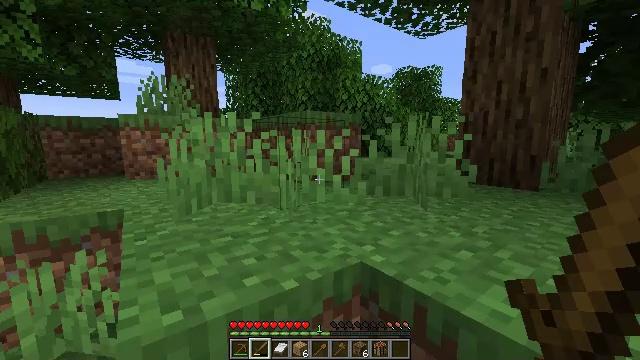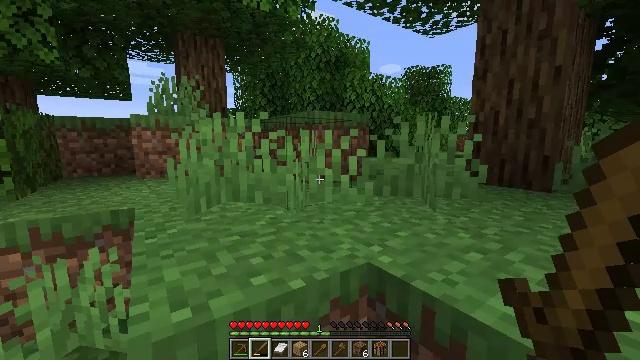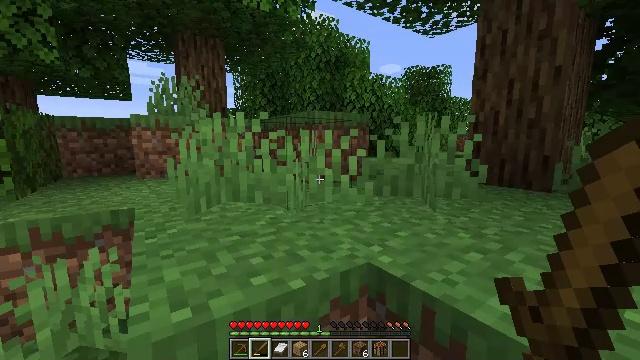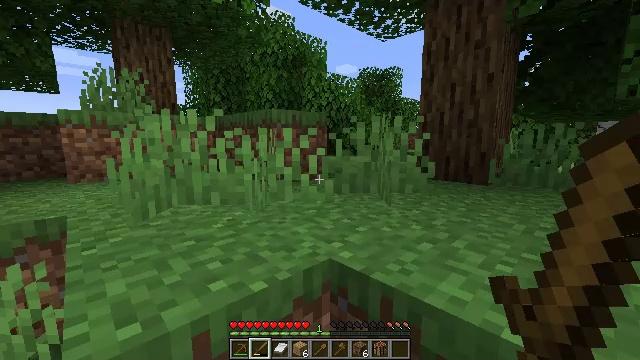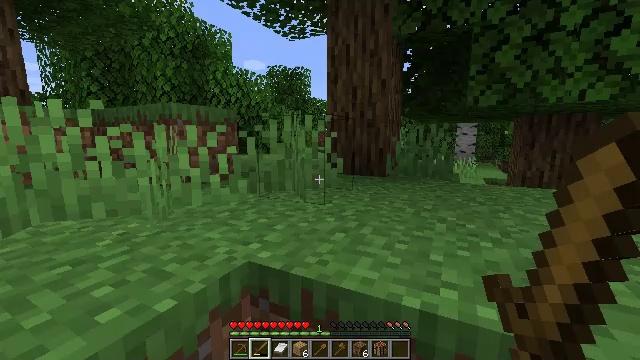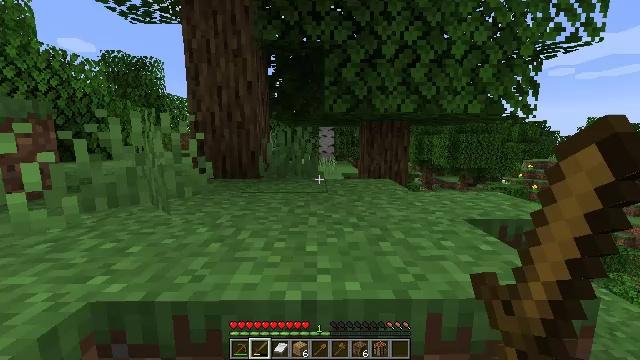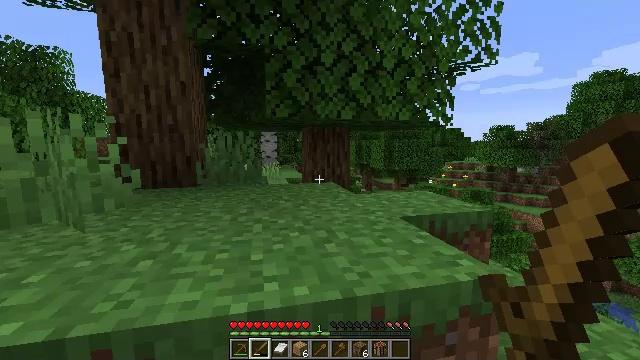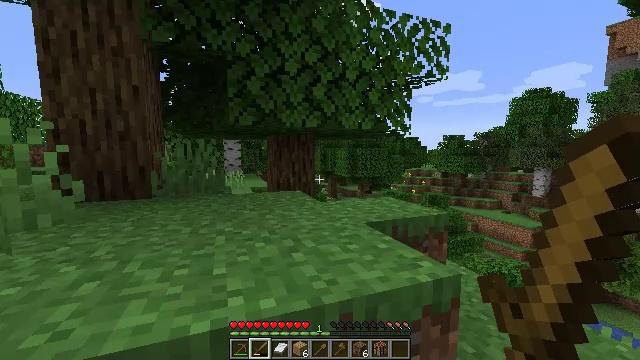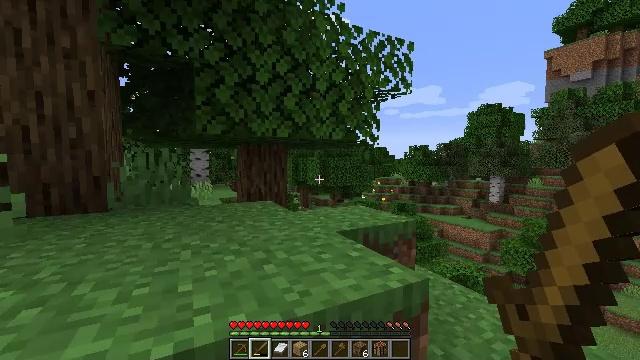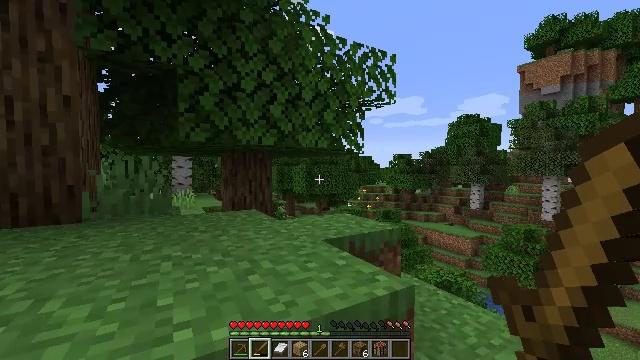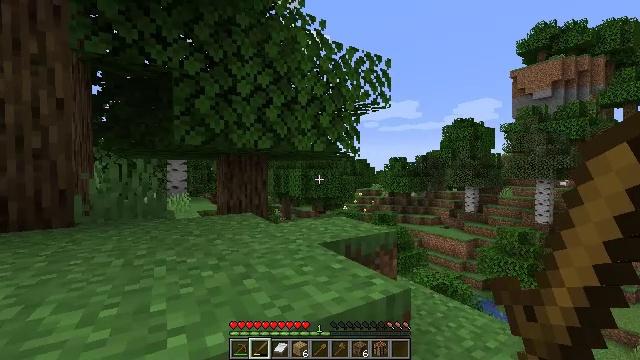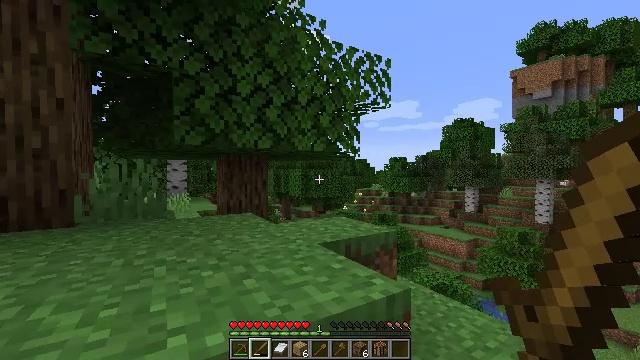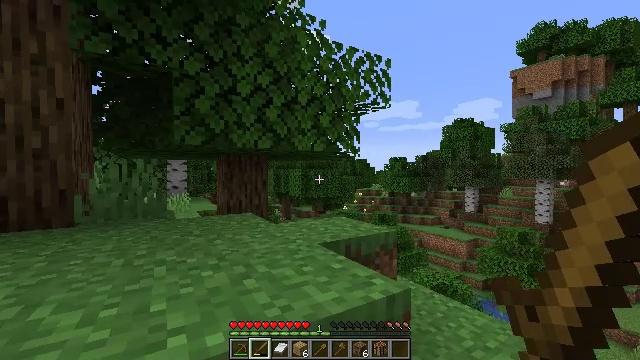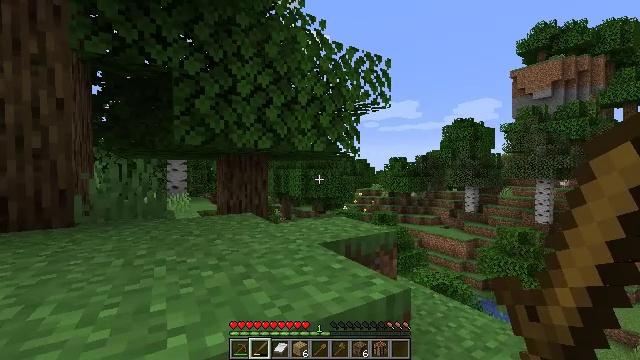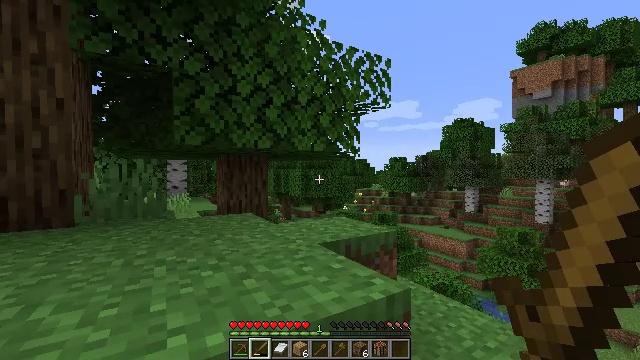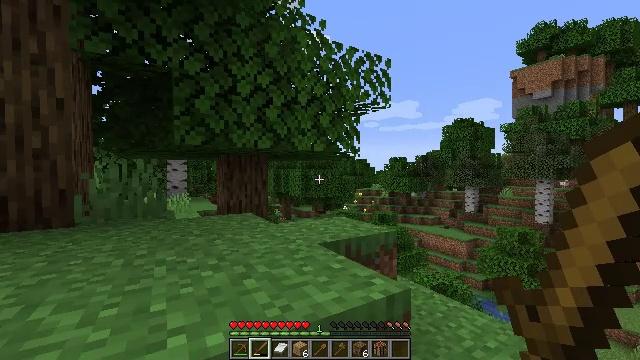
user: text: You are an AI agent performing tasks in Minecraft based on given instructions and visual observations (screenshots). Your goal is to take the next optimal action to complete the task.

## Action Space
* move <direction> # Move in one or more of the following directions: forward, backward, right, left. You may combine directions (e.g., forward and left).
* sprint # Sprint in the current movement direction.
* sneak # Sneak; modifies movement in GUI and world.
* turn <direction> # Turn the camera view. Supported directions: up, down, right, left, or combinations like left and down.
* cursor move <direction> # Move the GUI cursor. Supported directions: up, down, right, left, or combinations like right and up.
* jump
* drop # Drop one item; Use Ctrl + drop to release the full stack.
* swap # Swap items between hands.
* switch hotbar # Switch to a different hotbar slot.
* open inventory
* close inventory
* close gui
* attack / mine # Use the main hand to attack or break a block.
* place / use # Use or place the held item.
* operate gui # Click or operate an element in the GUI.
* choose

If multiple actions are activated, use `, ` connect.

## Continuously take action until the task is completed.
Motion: motion action
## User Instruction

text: Mine oak leaves.
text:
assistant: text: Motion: turn left
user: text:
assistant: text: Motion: no_op
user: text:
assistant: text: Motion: turn right
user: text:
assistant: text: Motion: turn right
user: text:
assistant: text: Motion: turn right
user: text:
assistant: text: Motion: turn right and up
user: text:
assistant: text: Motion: turn right and up
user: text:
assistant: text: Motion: turn right and up
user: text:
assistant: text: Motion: turn right and up
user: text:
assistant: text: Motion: no_op
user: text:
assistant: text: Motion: no_op
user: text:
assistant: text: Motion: no_op
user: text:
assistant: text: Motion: no_op
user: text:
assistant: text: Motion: no_op
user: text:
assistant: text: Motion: no_op
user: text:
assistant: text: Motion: no_op
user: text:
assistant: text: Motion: no_op
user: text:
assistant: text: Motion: no_op
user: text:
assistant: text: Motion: no_op
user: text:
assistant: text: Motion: no_op
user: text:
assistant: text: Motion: no_op
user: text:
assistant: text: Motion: turn left
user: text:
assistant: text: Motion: turn left
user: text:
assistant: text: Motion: turn left
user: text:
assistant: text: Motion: turn left
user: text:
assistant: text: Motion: turn left
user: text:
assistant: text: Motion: turn left
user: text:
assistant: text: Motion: move forward, sprint, turn left
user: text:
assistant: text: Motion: move forward, sprint, turn left
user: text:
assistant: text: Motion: move forward, sprint